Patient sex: F
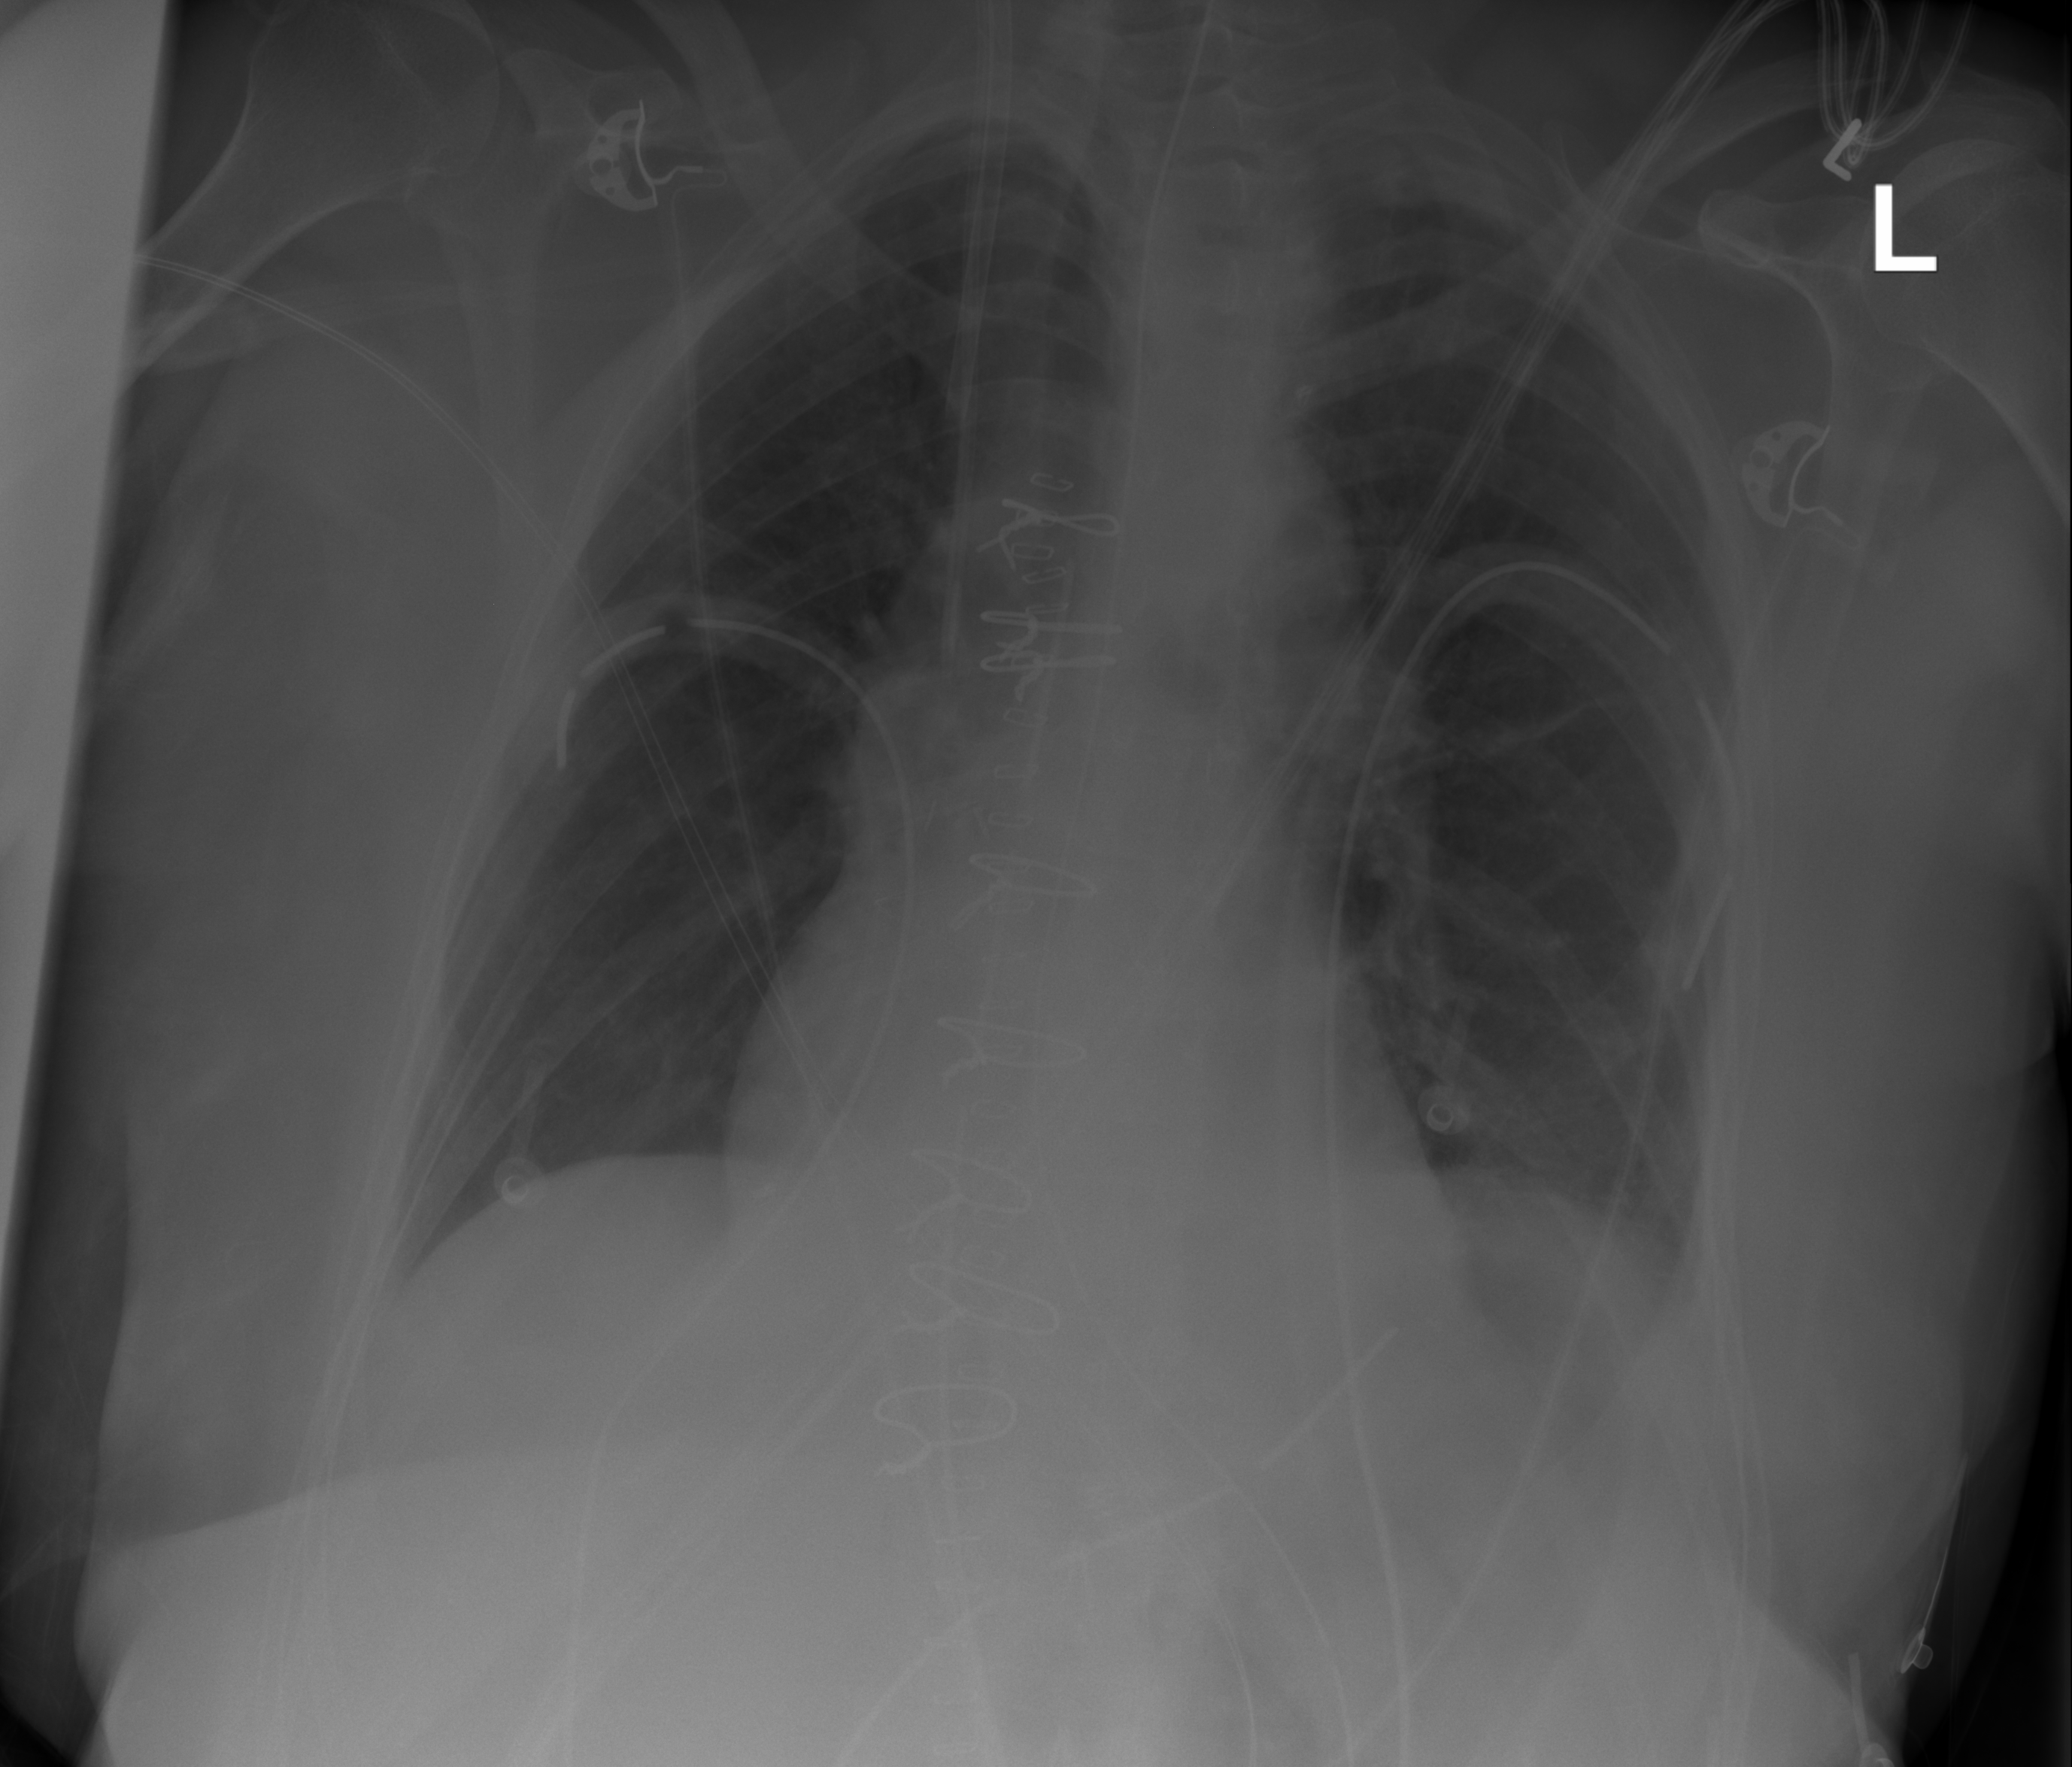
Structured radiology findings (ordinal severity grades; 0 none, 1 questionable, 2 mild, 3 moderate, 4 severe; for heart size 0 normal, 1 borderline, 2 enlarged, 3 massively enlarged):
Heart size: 0
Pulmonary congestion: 0
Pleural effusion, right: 0
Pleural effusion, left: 2
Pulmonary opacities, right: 0
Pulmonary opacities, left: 0
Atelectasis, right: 0
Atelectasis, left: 2